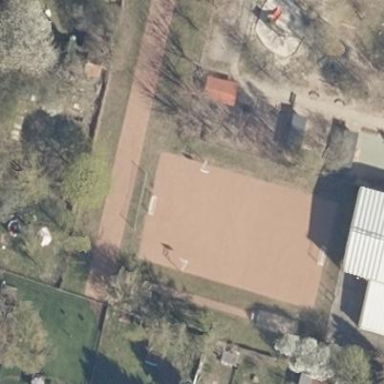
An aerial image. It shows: Fine gravel soccer pitch for leisure sports.